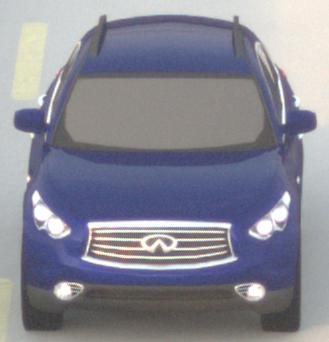
Make: Infiniti
Model: FX 37
Detailed model: FX (S51)
Model produced from: 2012/07
Model produced until: 2013/10
Doors: 5
Color: blue
Road condition: dry road
Daytime: sunrise or sunset
Contrast: low contrast